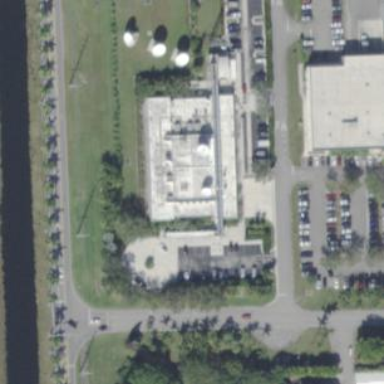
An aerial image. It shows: Research institute.